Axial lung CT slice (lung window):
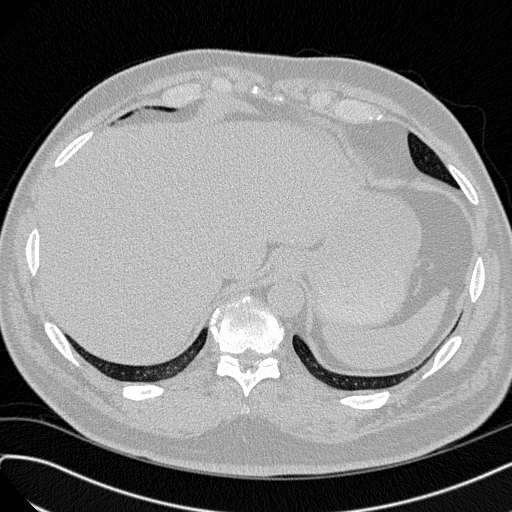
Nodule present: no